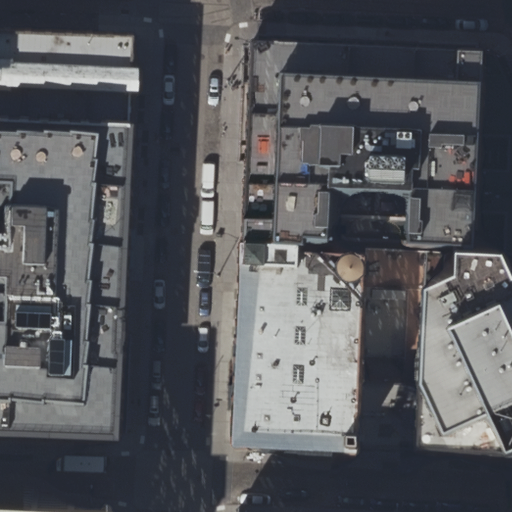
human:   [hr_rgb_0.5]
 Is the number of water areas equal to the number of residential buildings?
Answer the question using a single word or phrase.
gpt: no

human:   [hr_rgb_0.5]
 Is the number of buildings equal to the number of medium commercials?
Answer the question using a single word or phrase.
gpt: no

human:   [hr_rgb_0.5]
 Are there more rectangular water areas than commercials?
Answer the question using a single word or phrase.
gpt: no

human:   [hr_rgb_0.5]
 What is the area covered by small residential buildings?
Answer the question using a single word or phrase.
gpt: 0m2

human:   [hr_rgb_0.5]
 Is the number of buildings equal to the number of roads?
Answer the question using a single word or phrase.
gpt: yes

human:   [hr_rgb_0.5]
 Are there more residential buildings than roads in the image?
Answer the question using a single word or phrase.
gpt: no

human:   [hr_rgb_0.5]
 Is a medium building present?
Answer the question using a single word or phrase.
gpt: yes

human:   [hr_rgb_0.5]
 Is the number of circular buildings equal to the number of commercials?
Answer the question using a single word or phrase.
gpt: no

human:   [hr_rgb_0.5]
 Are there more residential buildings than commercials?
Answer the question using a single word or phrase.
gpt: yes

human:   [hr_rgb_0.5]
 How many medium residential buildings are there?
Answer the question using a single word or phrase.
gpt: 2

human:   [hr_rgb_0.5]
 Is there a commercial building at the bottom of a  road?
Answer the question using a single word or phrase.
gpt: no

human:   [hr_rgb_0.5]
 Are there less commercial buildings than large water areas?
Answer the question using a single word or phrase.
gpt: no

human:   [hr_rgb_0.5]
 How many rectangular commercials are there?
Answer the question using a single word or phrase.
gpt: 1

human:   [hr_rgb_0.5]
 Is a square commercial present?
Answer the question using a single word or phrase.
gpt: no

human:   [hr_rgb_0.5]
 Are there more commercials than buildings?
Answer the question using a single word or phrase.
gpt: no

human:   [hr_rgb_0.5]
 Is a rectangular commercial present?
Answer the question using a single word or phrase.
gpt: yes

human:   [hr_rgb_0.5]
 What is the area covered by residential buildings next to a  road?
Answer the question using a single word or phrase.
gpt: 4925m2

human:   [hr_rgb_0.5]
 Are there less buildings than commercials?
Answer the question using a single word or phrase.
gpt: no

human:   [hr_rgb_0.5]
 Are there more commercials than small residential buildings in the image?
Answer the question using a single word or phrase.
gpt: yes

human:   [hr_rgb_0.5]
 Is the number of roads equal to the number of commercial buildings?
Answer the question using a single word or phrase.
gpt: no

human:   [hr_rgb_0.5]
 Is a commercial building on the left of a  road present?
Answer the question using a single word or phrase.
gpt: no

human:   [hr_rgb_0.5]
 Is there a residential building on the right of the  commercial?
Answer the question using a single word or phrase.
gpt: yes

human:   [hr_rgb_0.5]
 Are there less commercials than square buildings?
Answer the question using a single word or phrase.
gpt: no

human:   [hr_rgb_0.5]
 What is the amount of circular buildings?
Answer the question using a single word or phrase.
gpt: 0

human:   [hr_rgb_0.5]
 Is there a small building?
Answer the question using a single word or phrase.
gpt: no

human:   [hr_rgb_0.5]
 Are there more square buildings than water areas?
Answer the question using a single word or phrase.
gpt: no

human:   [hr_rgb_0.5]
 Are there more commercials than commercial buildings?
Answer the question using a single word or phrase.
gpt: yes

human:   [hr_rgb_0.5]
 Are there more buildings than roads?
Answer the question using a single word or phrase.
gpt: no

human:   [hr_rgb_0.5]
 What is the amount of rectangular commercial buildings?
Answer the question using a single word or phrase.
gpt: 0

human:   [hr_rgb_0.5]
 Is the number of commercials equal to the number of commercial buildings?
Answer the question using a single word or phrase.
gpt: no

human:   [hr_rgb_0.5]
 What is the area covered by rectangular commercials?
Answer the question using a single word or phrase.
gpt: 151m2

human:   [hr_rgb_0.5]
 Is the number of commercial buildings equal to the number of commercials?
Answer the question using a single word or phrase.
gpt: no

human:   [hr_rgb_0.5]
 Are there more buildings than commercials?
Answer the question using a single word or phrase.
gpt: yes

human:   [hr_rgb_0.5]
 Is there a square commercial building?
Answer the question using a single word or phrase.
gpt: no

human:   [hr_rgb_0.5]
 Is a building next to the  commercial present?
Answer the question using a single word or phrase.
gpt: yes

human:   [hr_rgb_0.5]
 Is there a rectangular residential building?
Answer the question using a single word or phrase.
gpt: yes